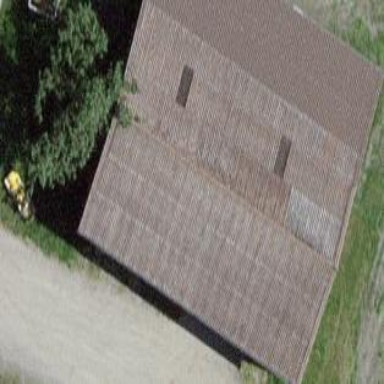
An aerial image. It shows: Farm building.